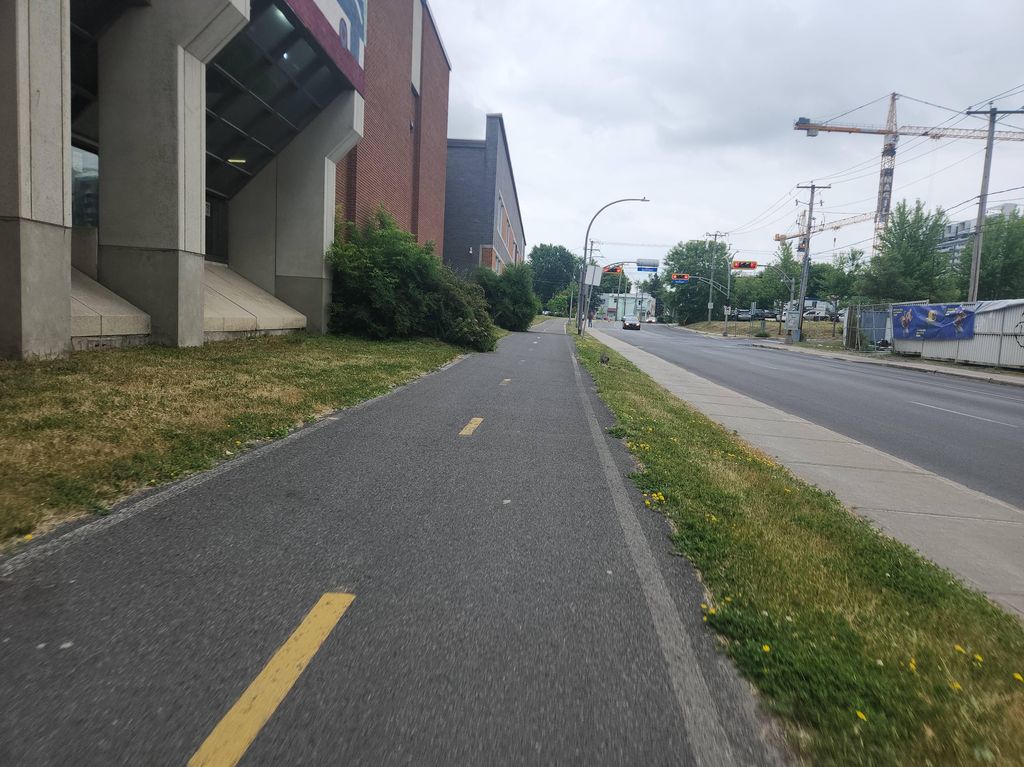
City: montreal